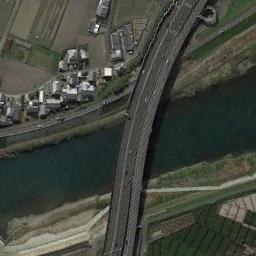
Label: bridge